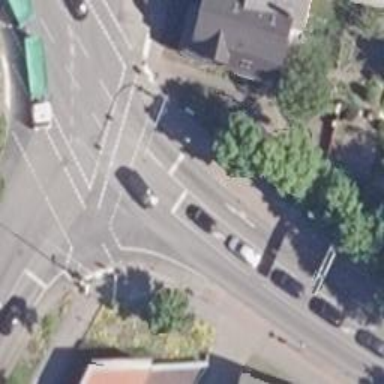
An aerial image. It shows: Secondary road with asphalt surface. It has separate sidewalks on both sides.